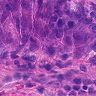
Metastatic tissue present: yes